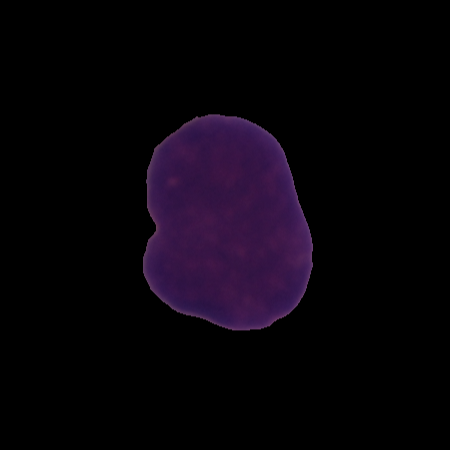
Label: cancer